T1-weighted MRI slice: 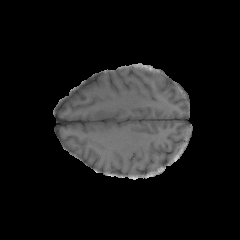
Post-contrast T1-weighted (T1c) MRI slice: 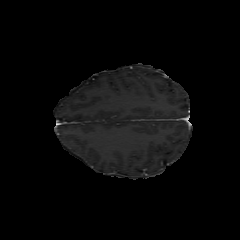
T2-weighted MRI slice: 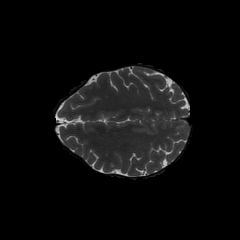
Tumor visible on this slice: no